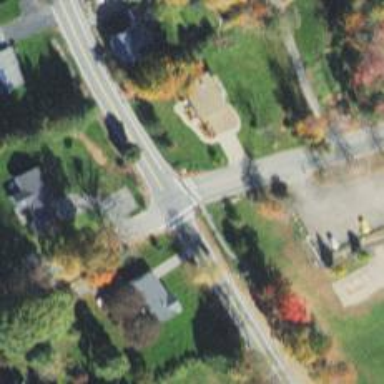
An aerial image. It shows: Marked crossing on the road.